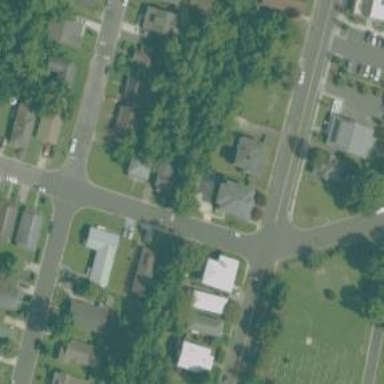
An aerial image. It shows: Road with stop sign.